Question: The problem in this form is whenever the empty field is entered it shows a popover "saying this field is required", but the message is posted into the database.
How can I stop this until all of the popover is made valid?

'''
<form class="form-asd" role="form">
<h2 class="form-signin-heading">Login</h2>
<hr />
EmailAddress:
<input class="form-control" type="text" id="Address" required />
<br />
<button type="submit" class="btn btn-lg btn-primary" id="btnLogin">
Login
</button>
</form>
'''
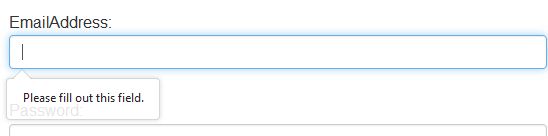
Answer: This really has nothing to do with Bootstrap. You can use Bootstrap to do the validation UX, but your question is about halting form submit until certain requirements are met.
'''
$('#myForm')submit(function(e) {
e.preventDefault();
// do validation, present popovers, etc.
if (validation is good) {
$(this).submit();
}
});
'''